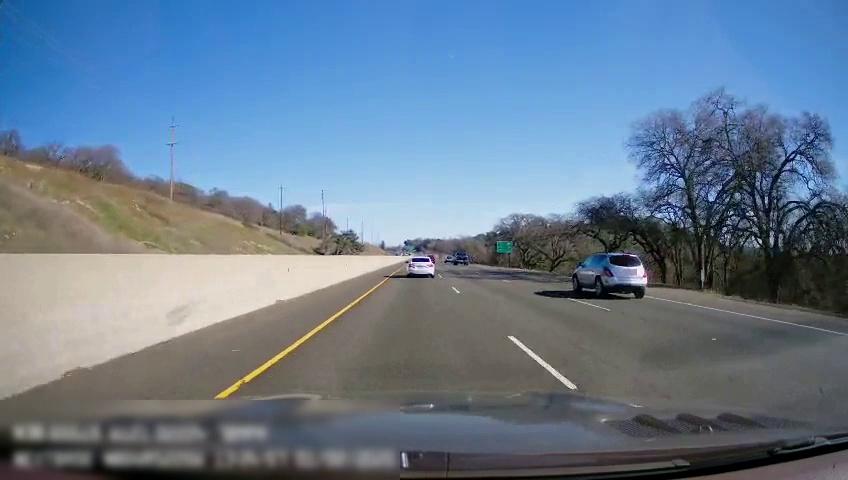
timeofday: Day
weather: Sunny
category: Drivable Space
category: Vehicles | Truck
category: Vehicles | SUV
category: Vehicles | Car
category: Vehicles | SUV
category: Vehicles | Truck
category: Lanes | Current Lane
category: Lanes | Current Lane
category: Lanes | Alternate Lane
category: Lanes | Alternate Lane
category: Traffic | Signs